Field crop: maize
Growth stage: 1
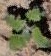
Species: chenopodium